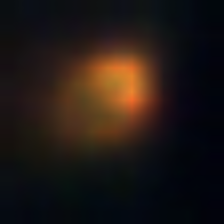
Taxon: NanoPlankton
Group: Other